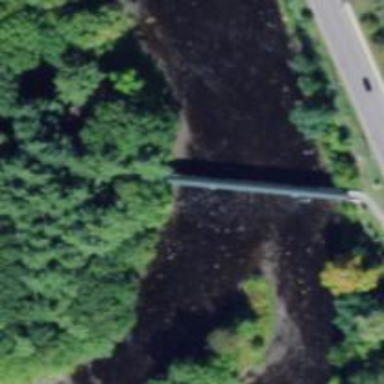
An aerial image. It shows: Footway on bridge.